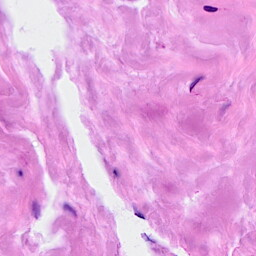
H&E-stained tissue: Breast